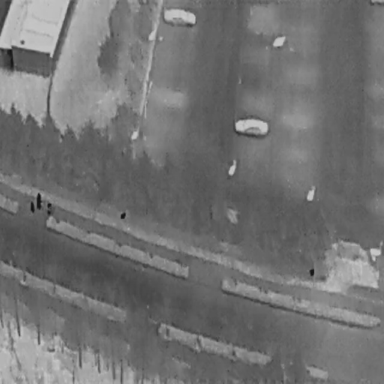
There are seven objects shown in the infrared image, including three Cars, and four People.